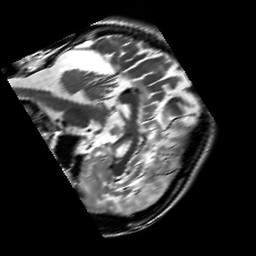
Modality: T2w
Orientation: sagittal
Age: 30
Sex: male
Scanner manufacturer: siemens
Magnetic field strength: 3 T
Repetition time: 7 s
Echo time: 0.09 s